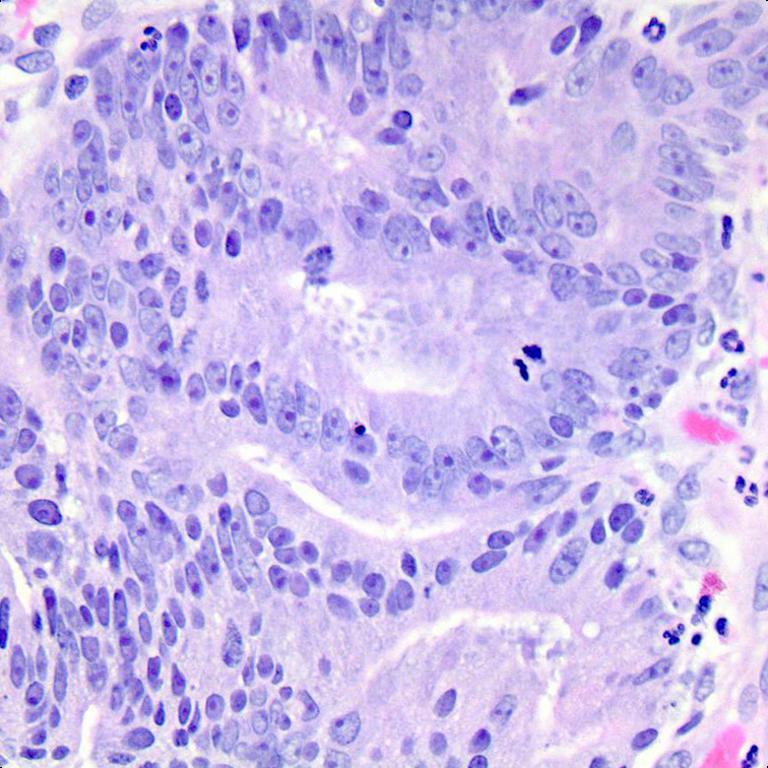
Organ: colon
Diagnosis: adenocarcinomas